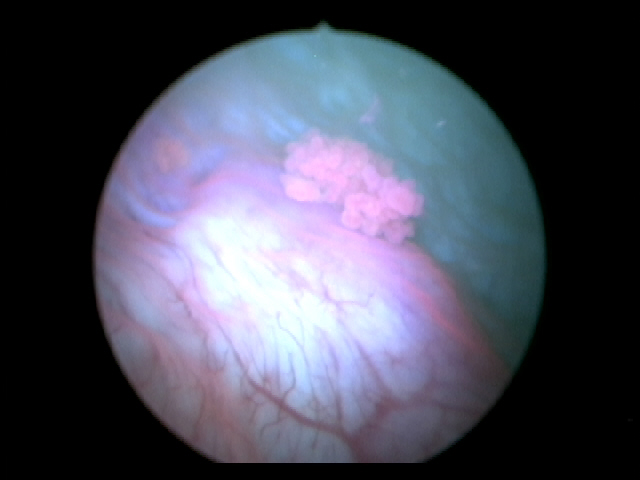
Modality: BLC
Class: Malignant
Subclass: LowGradePapillary
Lesion: L1
Stage: Ta
Morphology: Papillary
Bladder cancer association: Yes